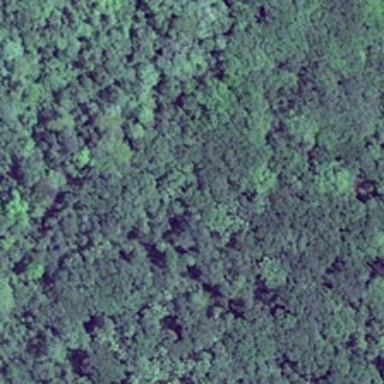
Many trees are planted on the land .